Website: ulta-beauty
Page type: billing-address
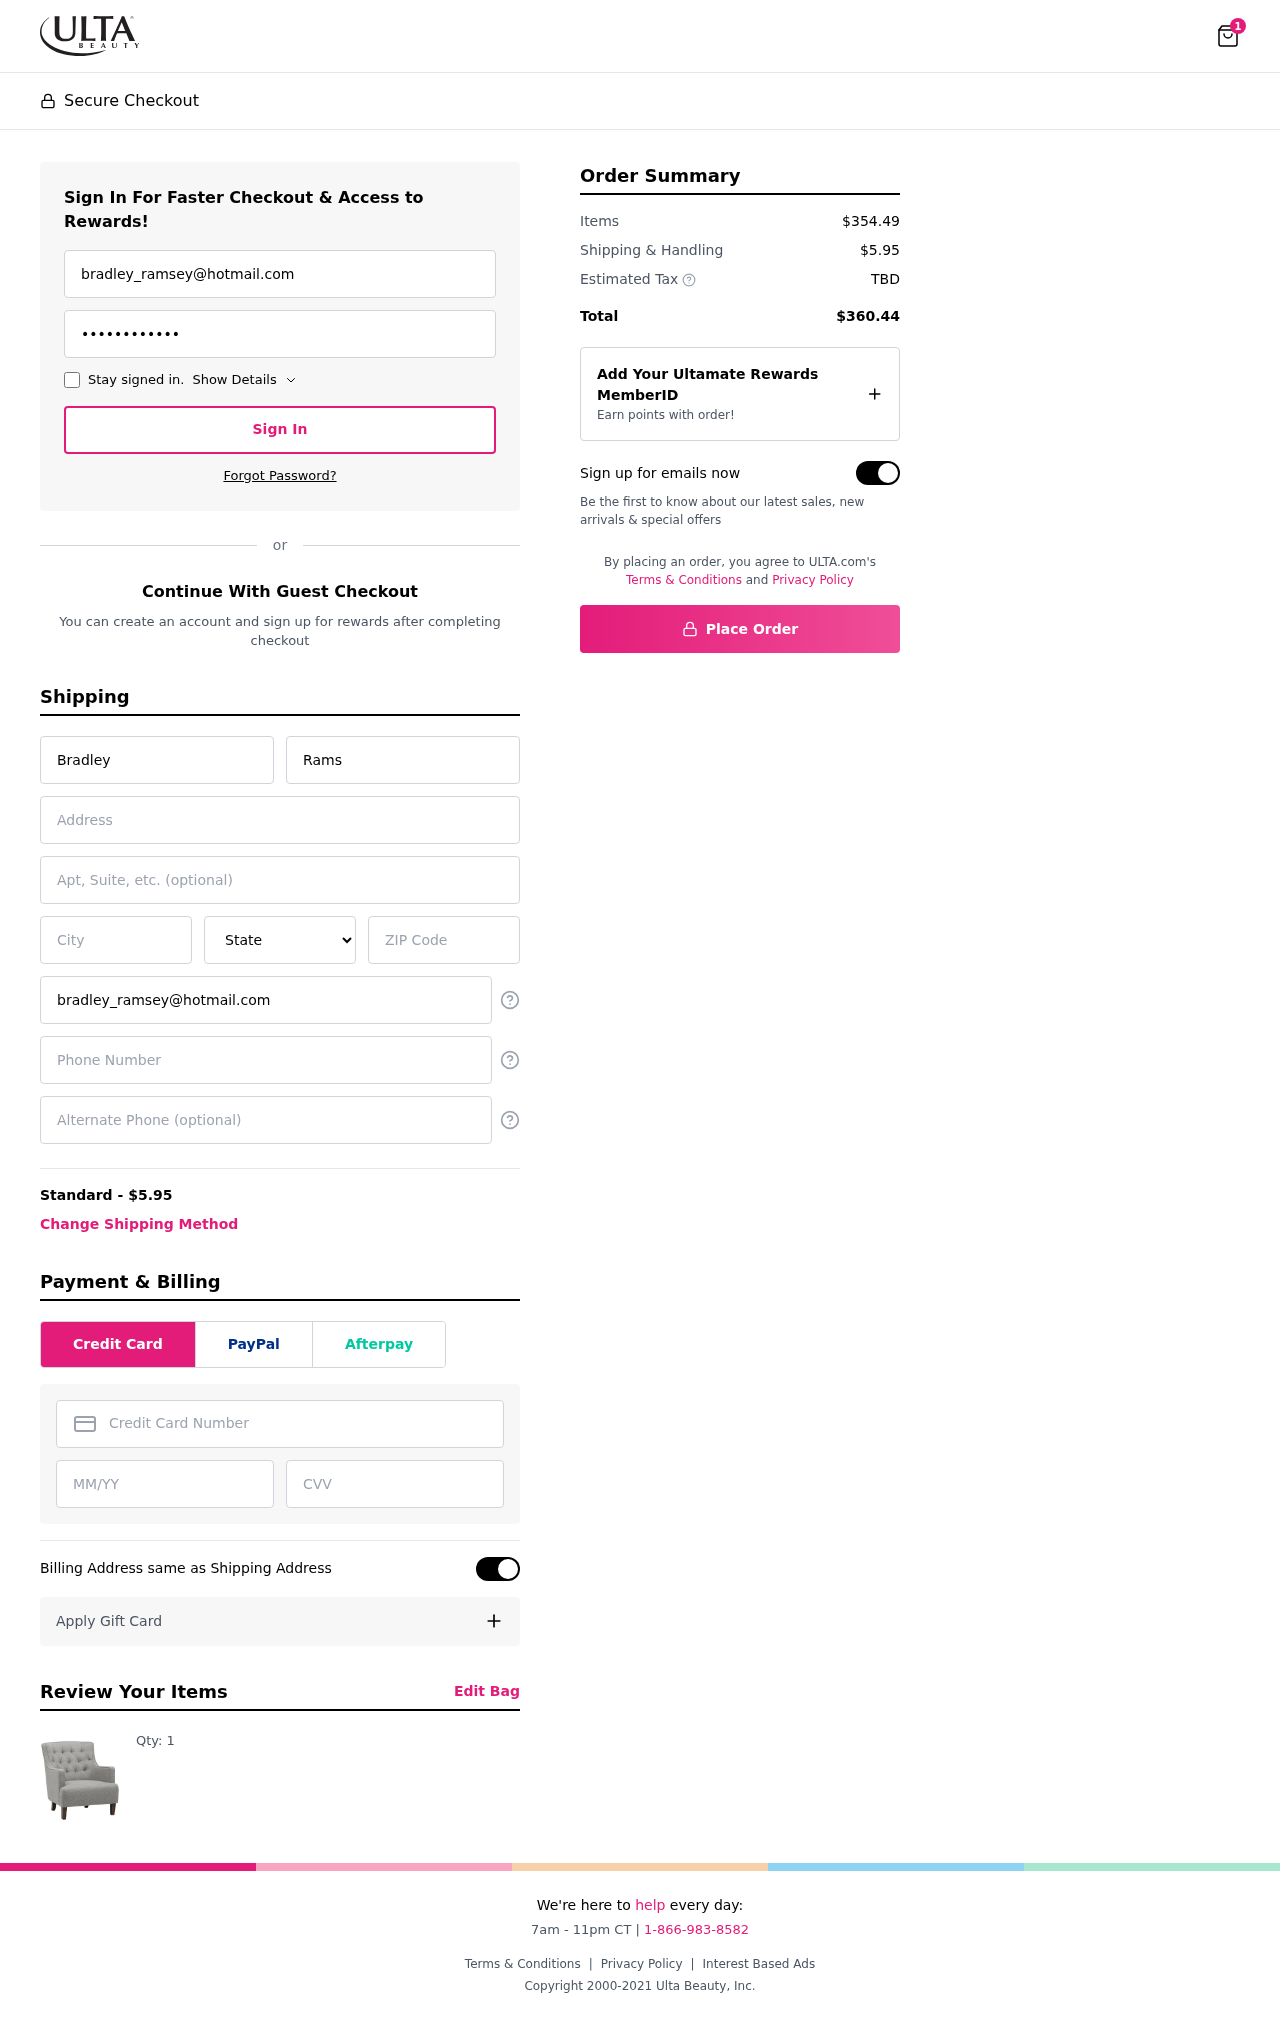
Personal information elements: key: PII_STATE
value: PR
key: PII_EMAIL
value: bradley_ramsey@hotmail.com
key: PII_FIRSTNAME
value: Bradley
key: PII_LASTNAME
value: Ramsey
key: PII_STREET
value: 93395 Johnson Place Suite 615
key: PII_CITY
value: North Tinamouth
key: PII_POSTCODE
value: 79203
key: PII_PHONE
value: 8276779472
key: PII_ALT_PHONE
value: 5109766107
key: PII_CARD_NUMBER
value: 4948 0401 3753 8982
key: PII_CARD_EXPIRY
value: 06/28
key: PII_CARD_CVV
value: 329
Product elements: key: PRODUCT1_QUANTITY
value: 1
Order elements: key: ORDER_NUM_ITEMS
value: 1
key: ORDER_SHIPPING_COST
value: $5.95
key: ORDER_SUBTOTAL
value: $354.49
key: ORDER_TOTAL
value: $360.44